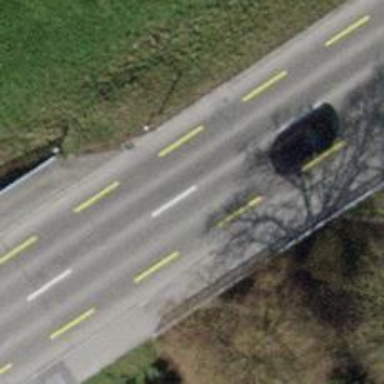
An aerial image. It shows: Primary highway bridge with designated cycle lane.